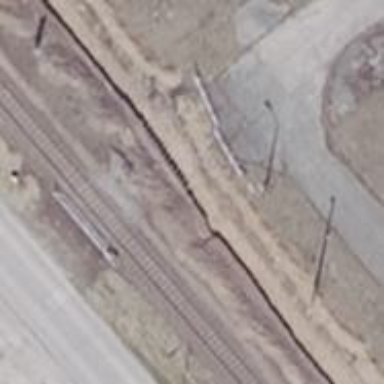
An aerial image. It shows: Railway yard in service.